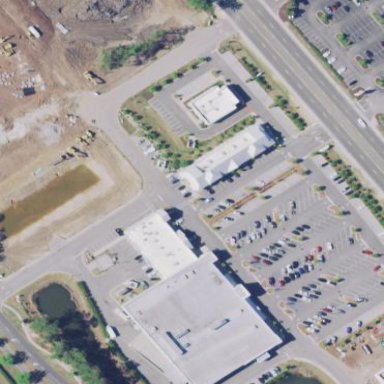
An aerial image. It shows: Retail area.